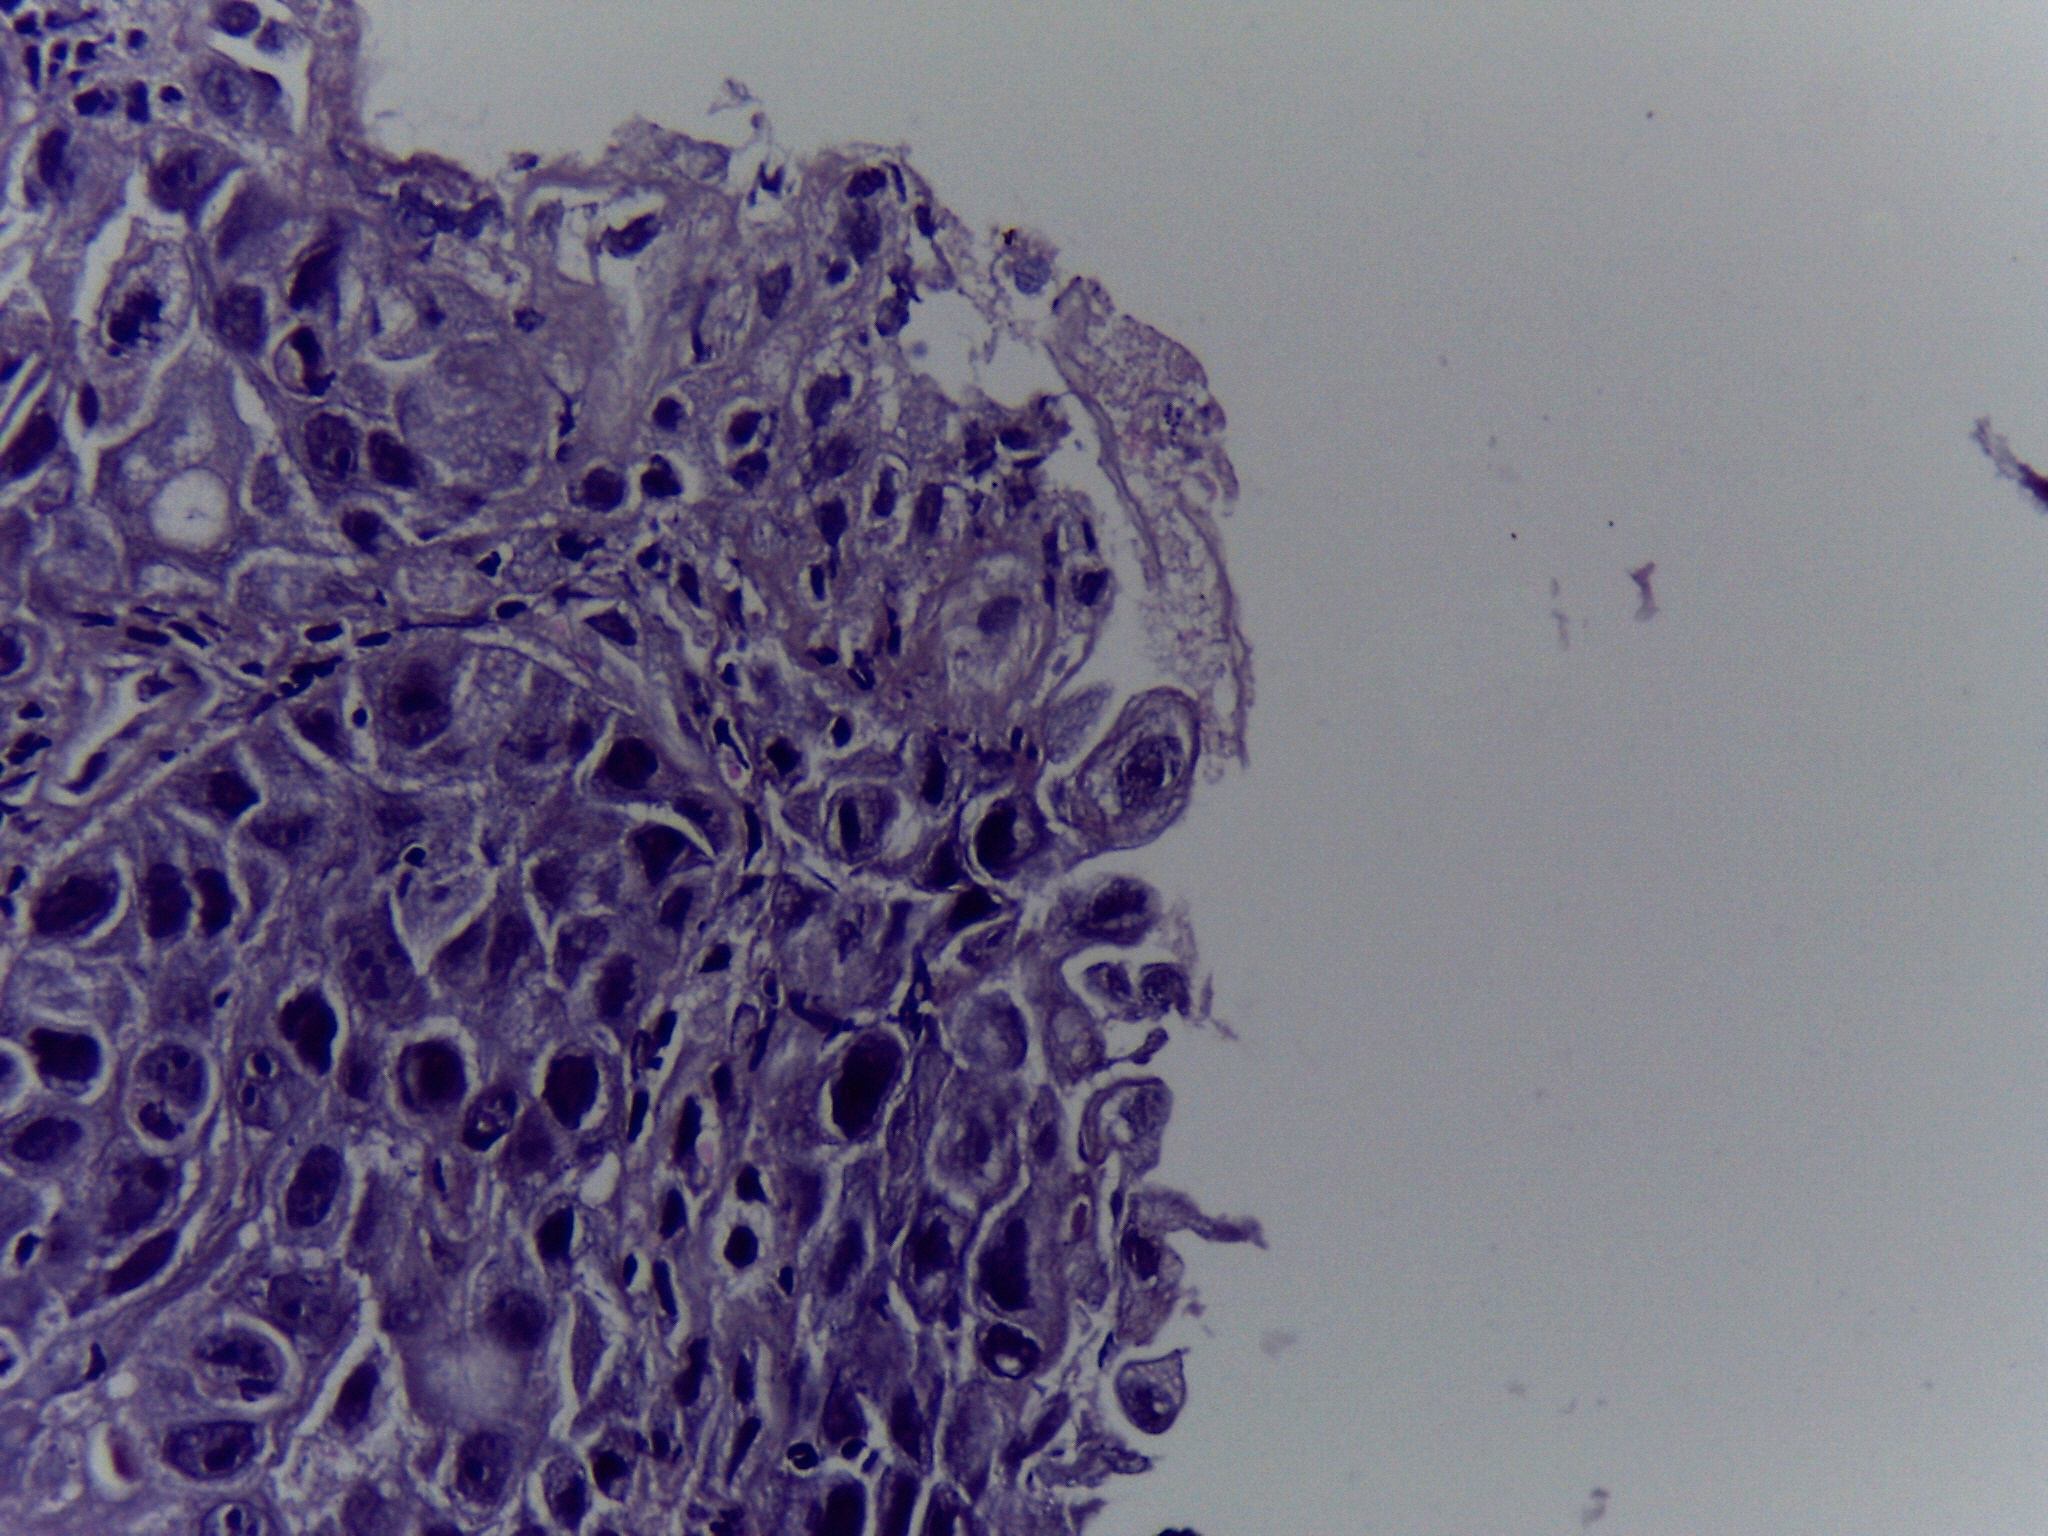
Diagnosis: OSCC